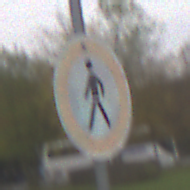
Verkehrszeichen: VerbotFussgaenger
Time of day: Midday
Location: Outdoor (Suburban)
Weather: Overcast
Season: NotSpecified
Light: Natural